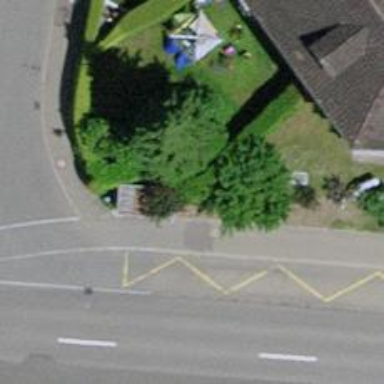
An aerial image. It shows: Hedge acting as barrier.